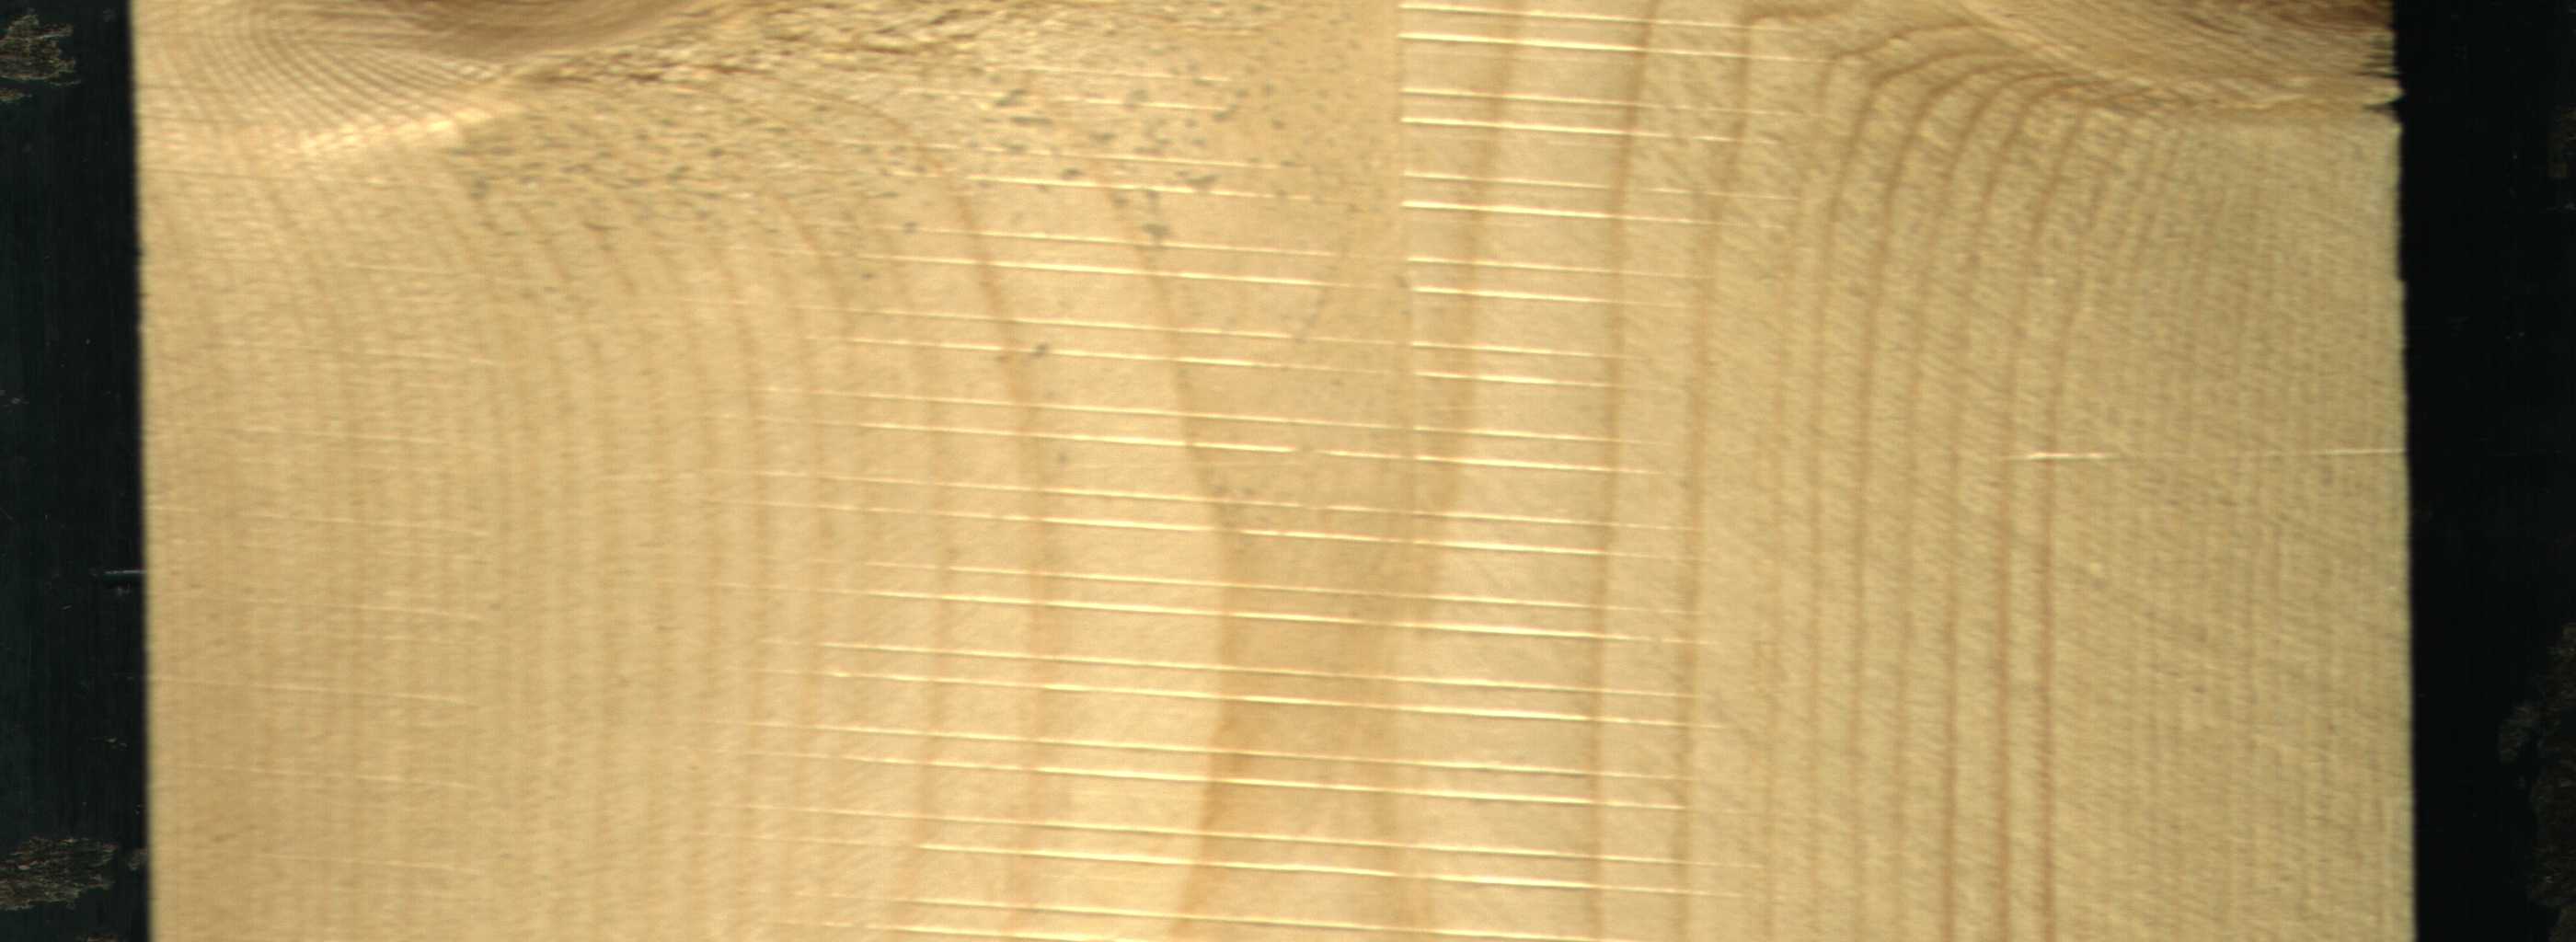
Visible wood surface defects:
Live_Knot
Live_Knot